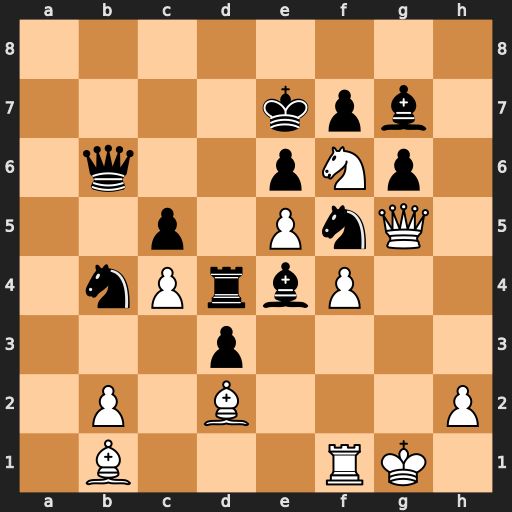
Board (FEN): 8/4kpb1/1q2pNp1/2p1PnQ1/1nPrbP2/3p4/1P1B3P/1B3RK1
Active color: w
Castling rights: -
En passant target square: -
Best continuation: Nd5+ Ke8 Nxb6